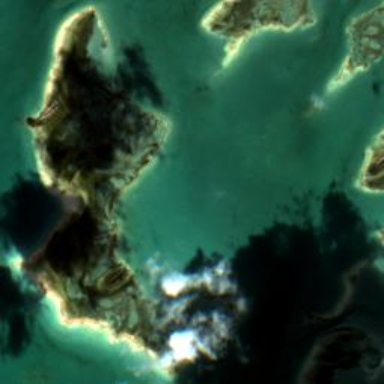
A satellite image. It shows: Islet along the natural coastline.